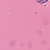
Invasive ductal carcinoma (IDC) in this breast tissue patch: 1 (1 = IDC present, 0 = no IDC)